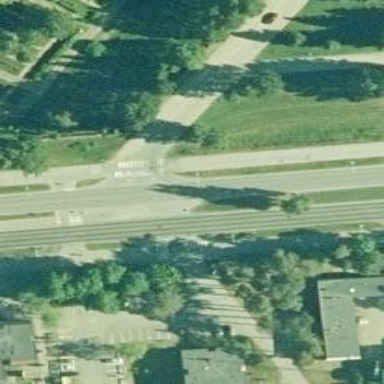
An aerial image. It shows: Secondary road with asphalt surface.